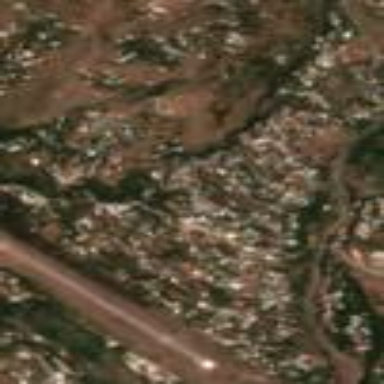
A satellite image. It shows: Mountainous rural residential area.